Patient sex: F
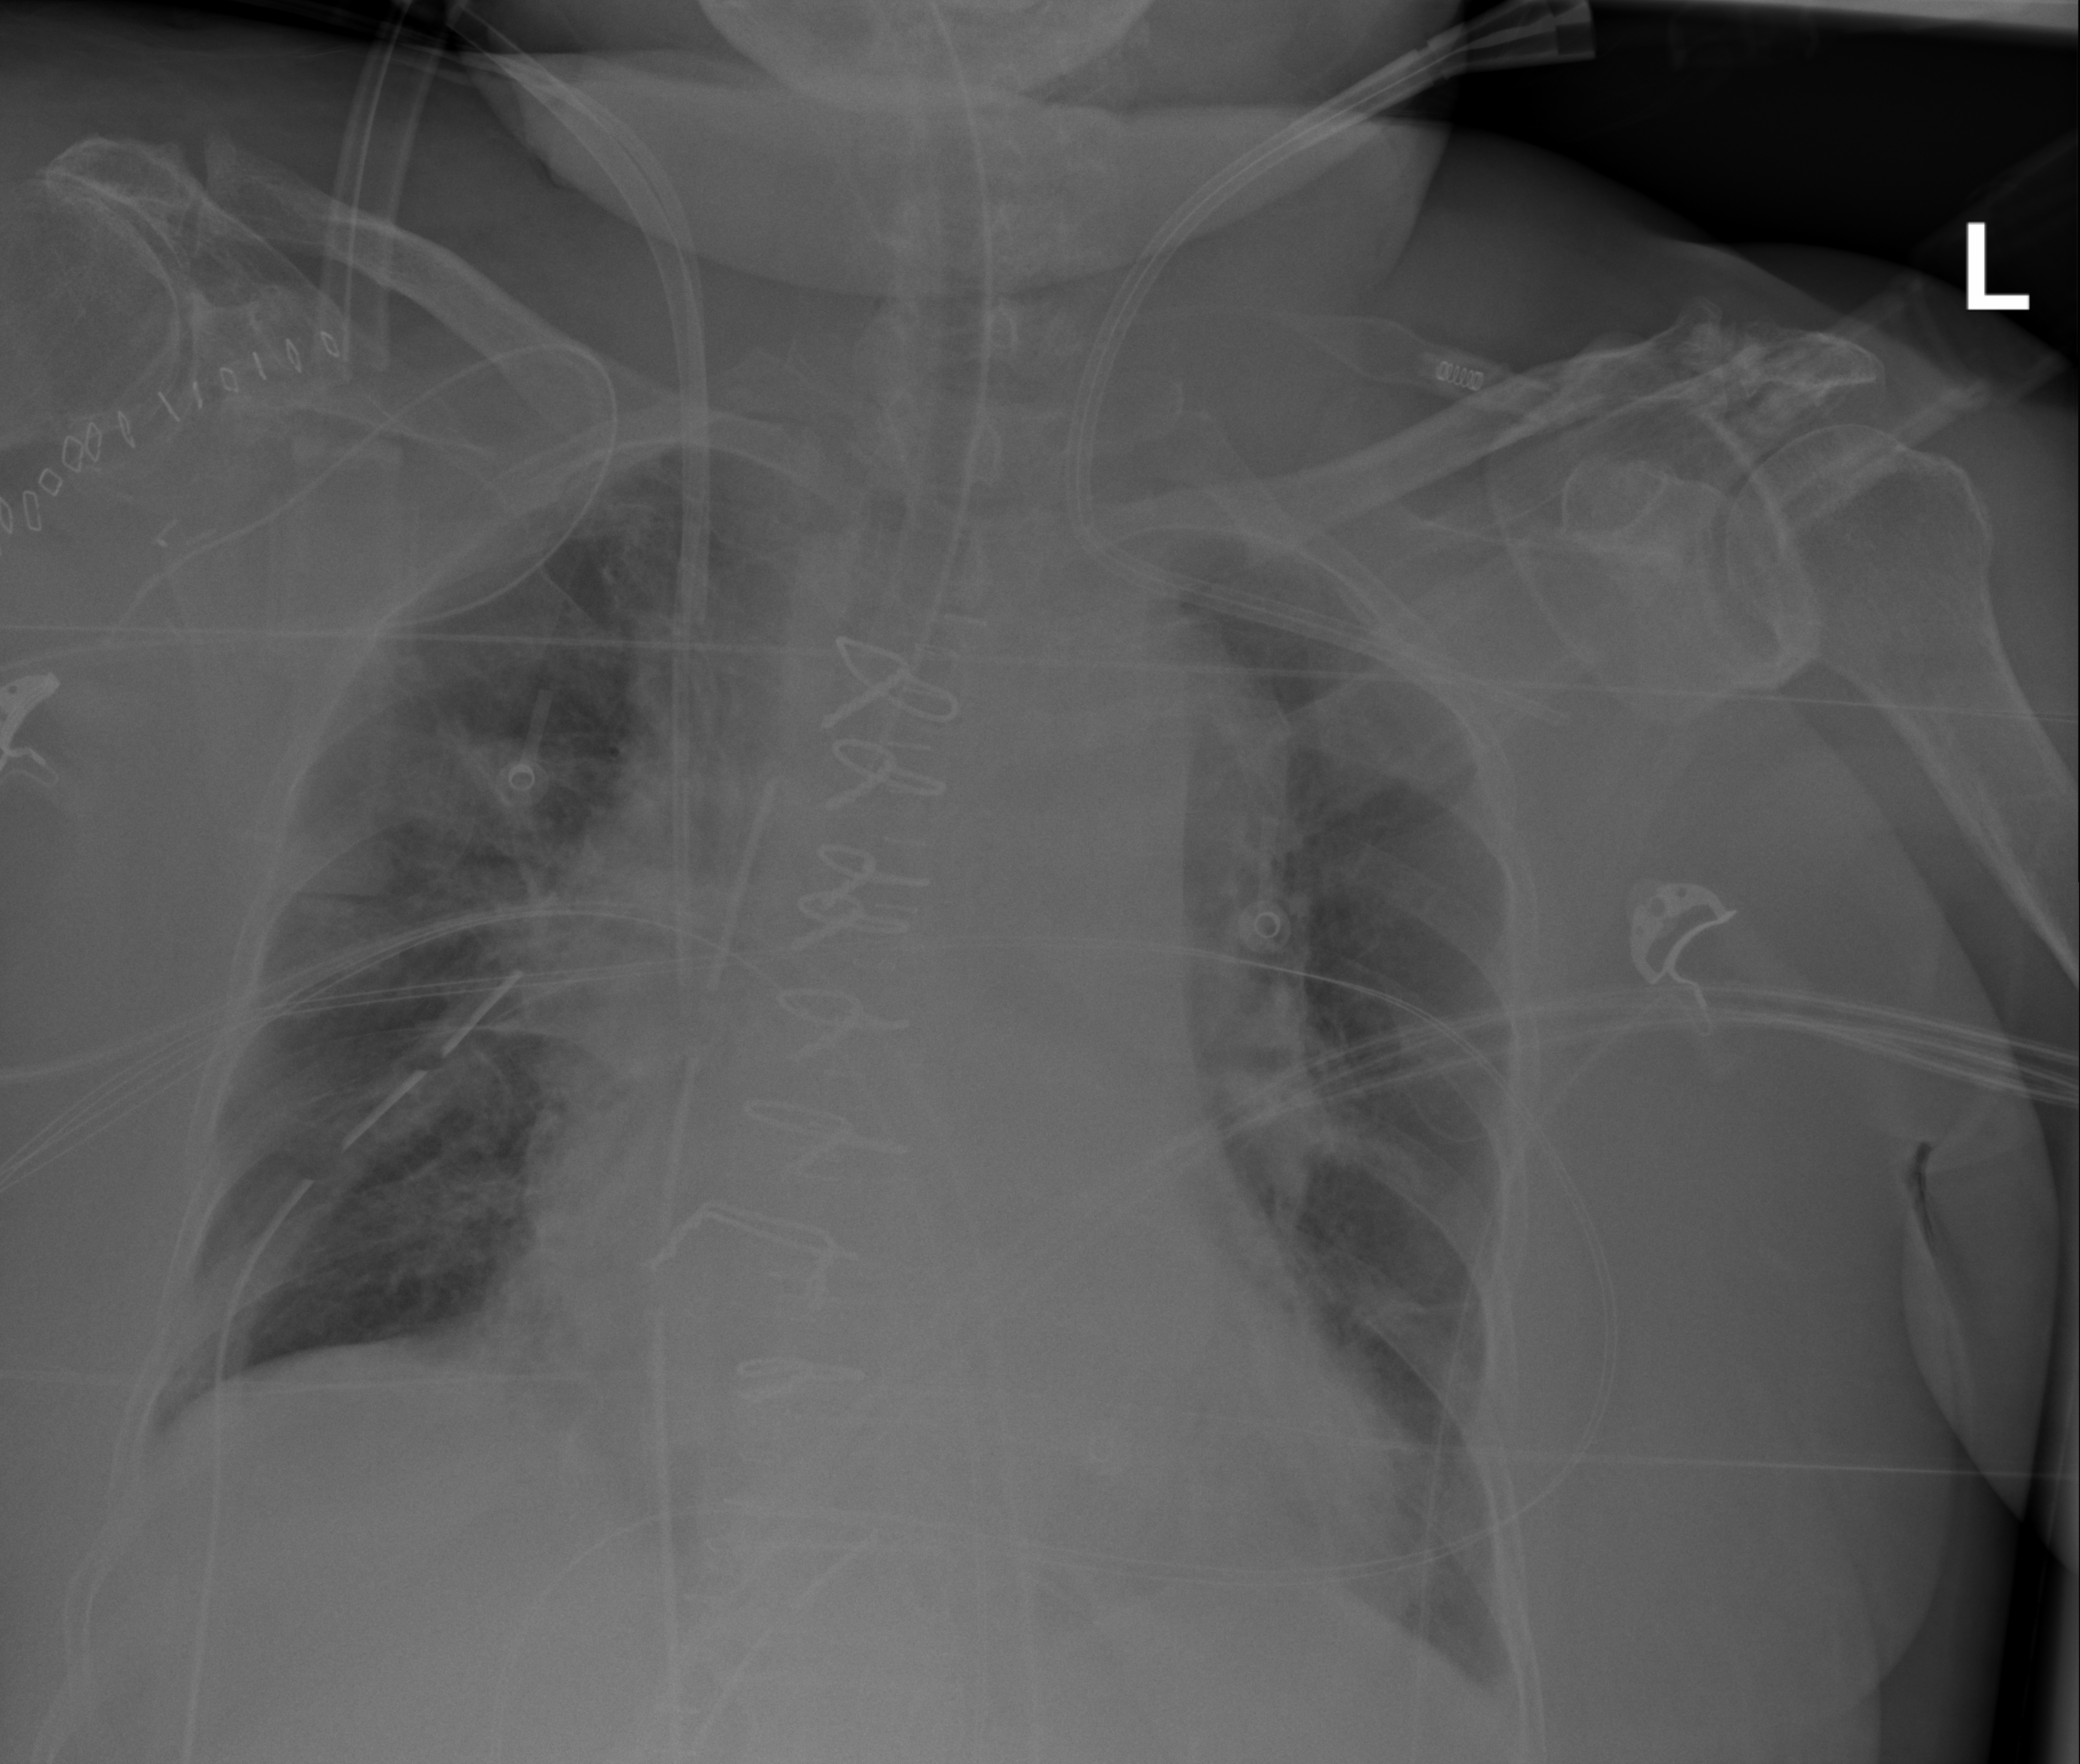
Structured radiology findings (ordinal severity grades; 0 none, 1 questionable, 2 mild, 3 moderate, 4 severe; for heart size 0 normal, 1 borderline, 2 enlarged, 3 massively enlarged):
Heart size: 2
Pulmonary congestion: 0
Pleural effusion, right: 0
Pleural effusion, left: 2
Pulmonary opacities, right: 0
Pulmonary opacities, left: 0
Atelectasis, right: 2
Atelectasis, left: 2